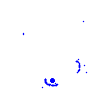
Particle: electron